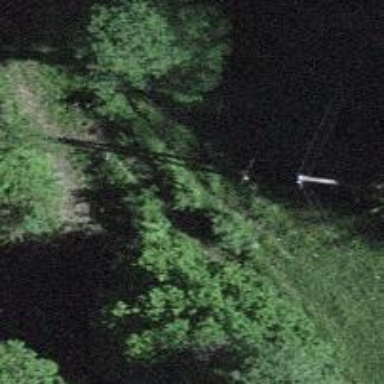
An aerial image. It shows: Power pole.